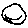
Label: smiley face